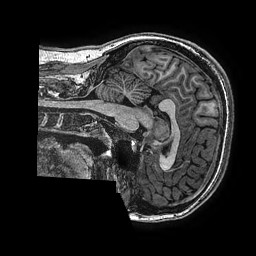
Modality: T1w
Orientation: sagittal
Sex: female
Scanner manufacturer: ge
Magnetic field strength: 3 T
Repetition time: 0.00766 s
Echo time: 0.003476 s